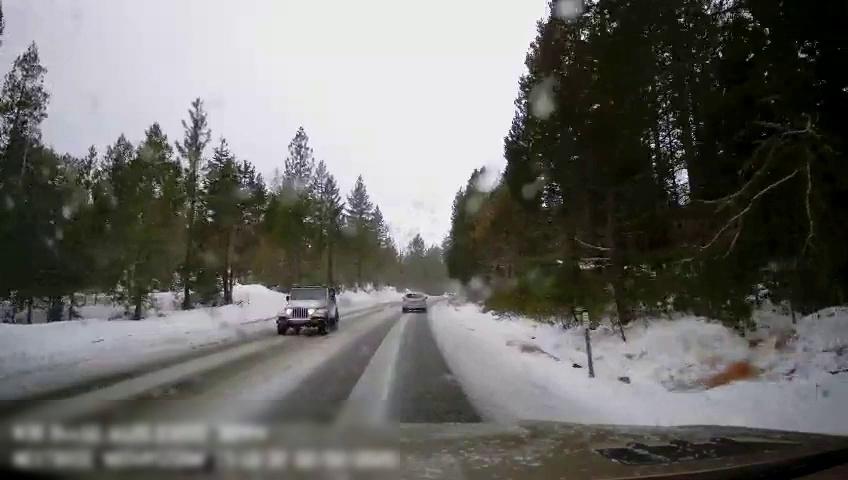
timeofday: Day
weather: Snowy
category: Drivable Space
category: Vehicles | SUV
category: Vehicles | SUV
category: Lanes | Opposite Lane